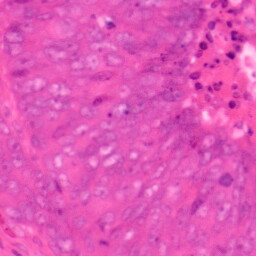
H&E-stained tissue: Colon